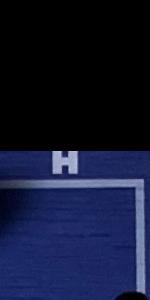
Label: Empty